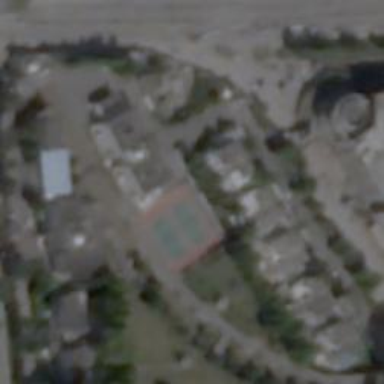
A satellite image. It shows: Tennis court.